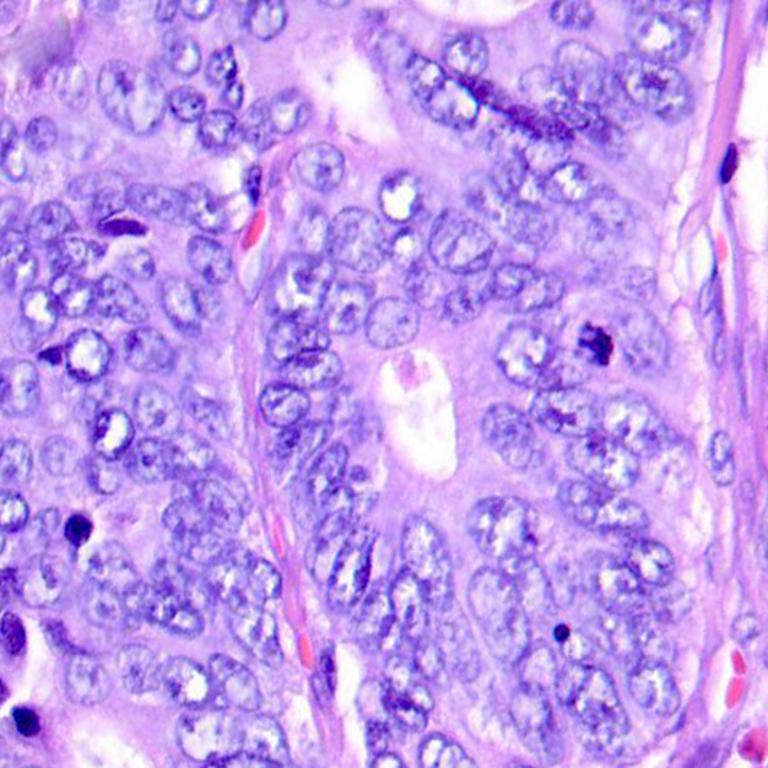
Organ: colon
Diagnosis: adenocarcinomas